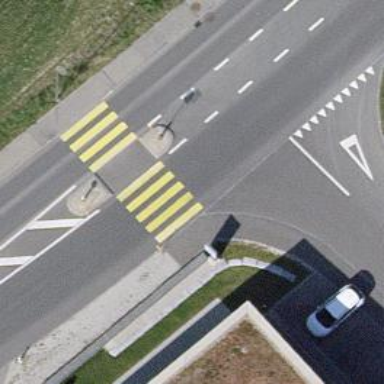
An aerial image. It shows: Marked crossing with pedestrian island.